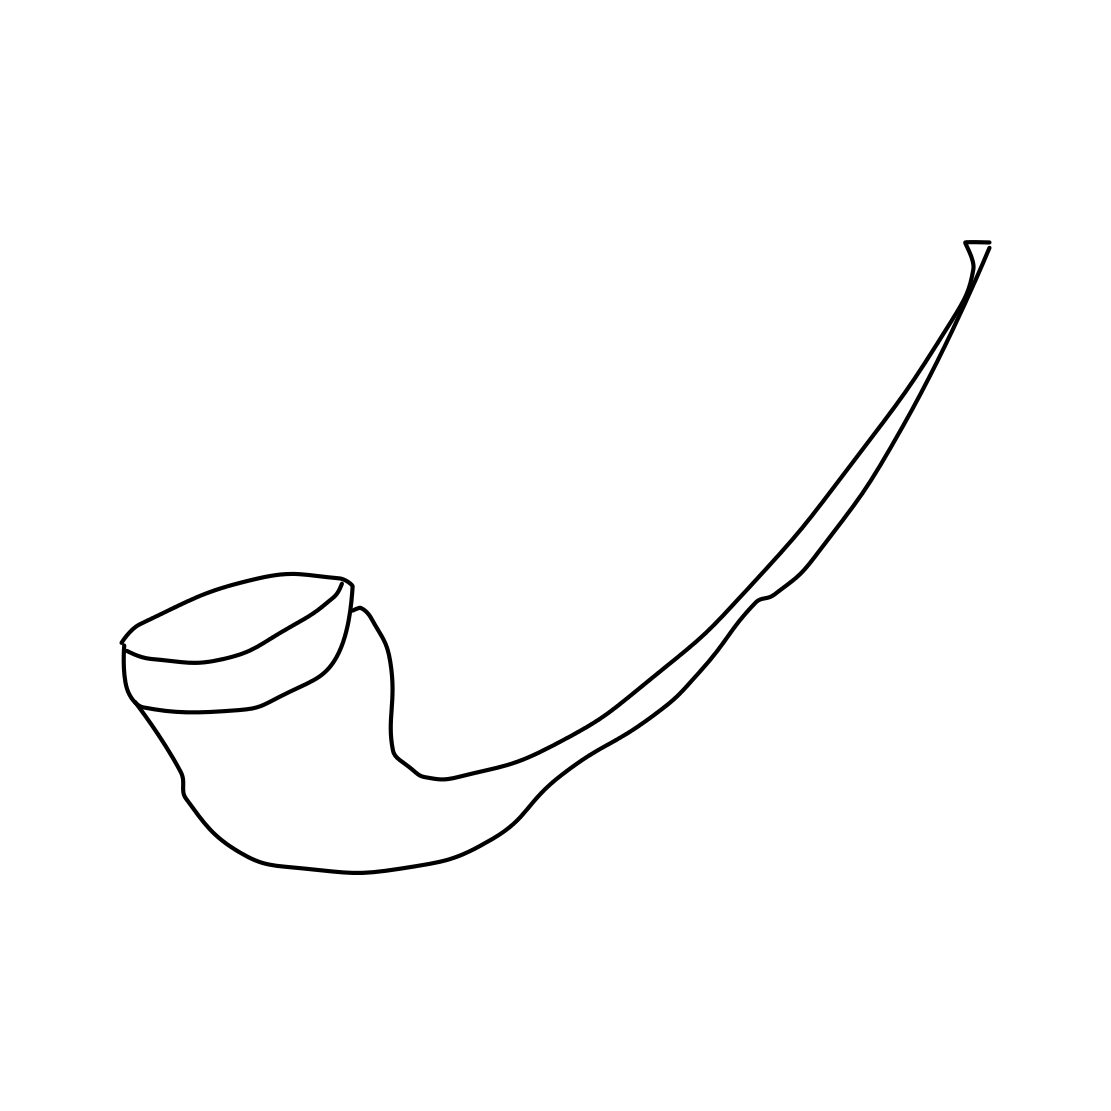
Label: pipe (for smoking)